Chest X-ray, PA view. Patient: 63 years old, sex F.
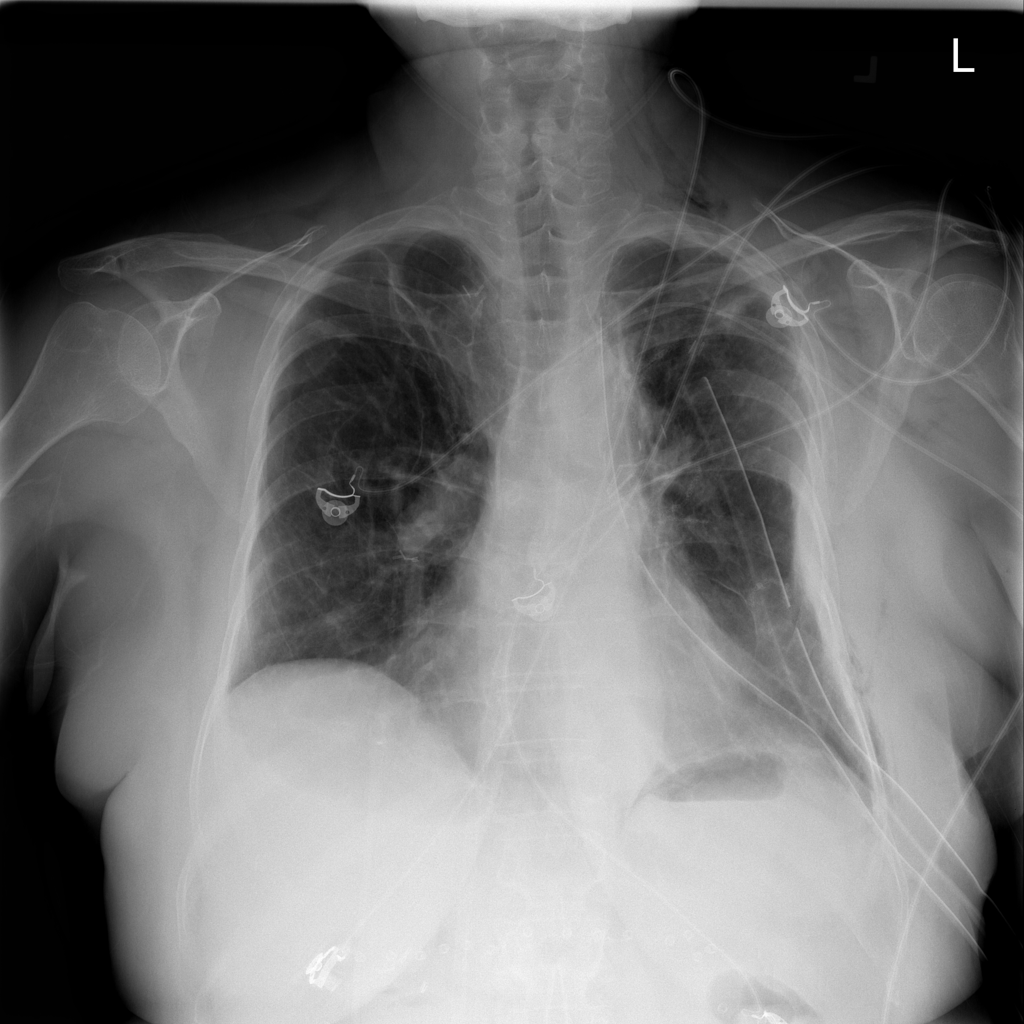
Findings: Emphysema, Mass, Pneumothorax